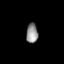
Tissue: lung
Cell type: Epithelial cells
Senescence score: 0.1936
Nuclear area (px): 226
Mean DAPI intensity: 143.562